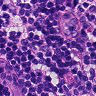
Metastatic tissue present: no